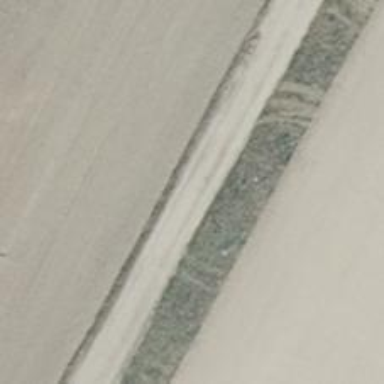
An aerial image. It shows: Sandy track road with grade5 tracktype.